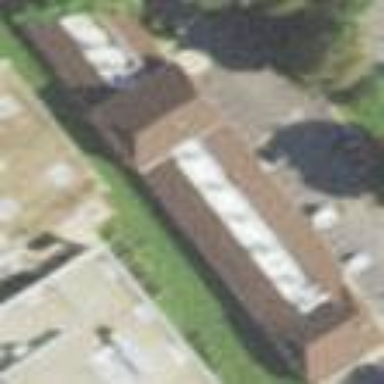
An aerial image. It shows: Commercial building.